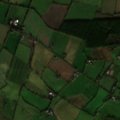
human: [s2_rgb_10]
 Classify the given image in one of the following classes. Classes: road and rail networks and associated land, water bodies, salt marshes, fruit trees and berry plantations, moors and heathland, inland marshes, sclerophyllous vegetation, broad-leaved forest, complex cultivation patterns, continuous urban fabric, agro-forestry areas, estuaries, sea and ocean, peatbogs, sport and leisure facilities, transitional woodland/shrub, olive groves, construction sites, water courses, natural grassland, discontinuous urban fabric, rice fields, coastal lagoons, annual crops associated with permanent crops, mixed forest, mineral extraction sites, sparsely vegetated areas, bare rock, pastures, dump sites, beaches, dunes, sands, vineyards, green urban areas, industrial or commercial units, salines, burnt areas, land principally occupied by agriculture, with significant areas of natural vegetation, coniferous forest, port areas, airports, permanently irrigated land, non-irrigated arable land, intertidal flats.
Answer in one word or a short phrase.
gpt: non-irrigated arable land, pastures